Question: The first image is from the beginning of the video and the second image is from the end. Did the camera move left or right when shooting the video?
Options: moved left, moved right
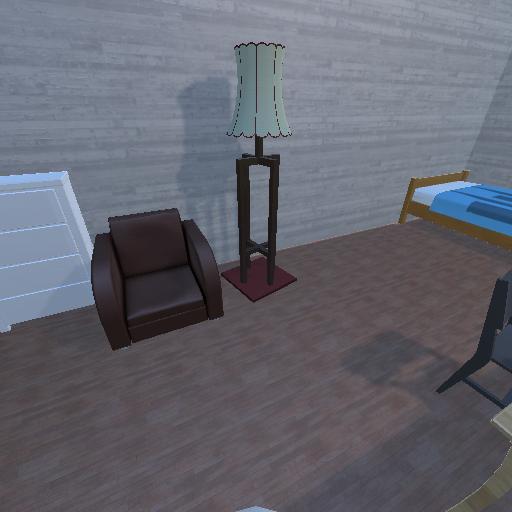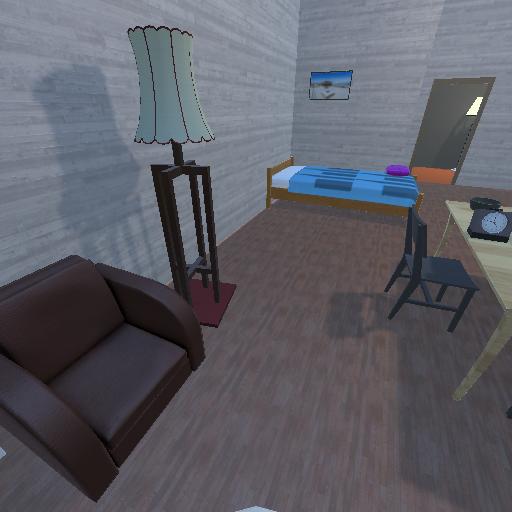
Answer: moved left